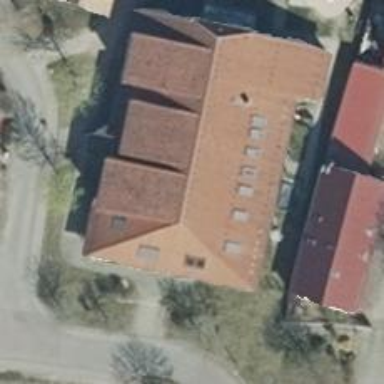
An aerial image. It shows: Kindergarten.